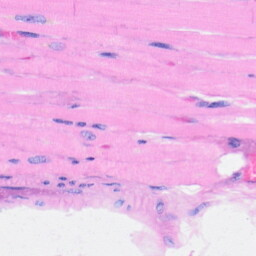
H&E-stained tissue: Heart